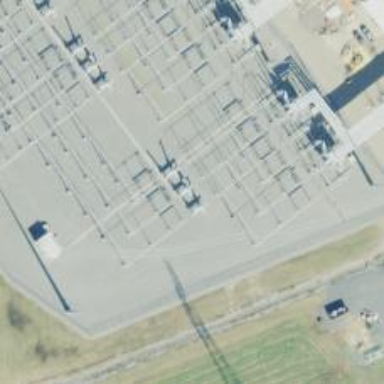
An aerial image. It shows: Switch used for power control.